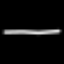
Label: line